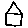
Label: house